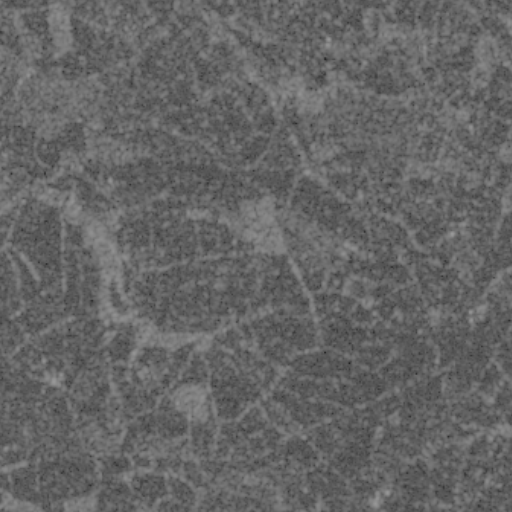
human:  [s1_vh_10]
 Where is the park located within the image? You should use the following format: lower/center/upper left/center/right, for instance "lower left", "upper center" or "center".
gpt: The park is located in the upper right of the image.
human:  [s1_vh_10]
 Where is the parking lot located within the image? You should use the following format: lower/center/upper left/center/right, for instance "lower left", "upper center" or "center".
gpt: The parking lot is located in the upper right of the image.
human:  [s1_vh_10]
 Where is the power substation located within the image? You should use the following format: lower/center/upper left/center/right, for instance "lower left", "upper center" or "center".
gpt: The power substation is located in the center right of the image.
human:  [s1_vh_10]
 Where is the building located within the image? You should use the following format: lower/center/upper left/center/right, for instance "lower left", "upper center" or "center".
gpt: There is no building in the image.

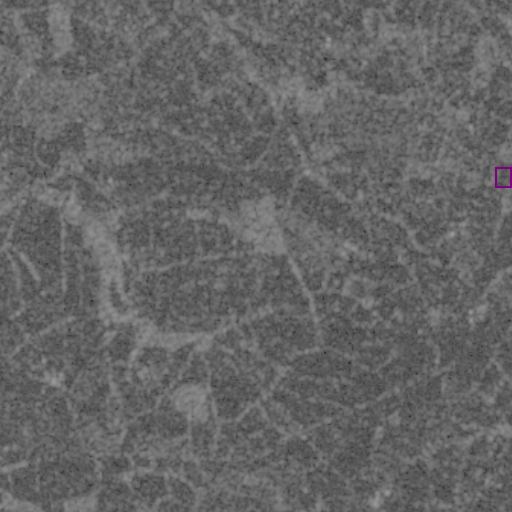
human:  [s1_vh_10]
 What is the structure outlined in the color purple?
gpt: The structure outlined in purple is a park.
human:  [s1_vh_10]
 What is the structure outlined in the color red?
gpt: There is no red outline.